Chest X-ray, AP view. Patient: 3 years old, sex F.
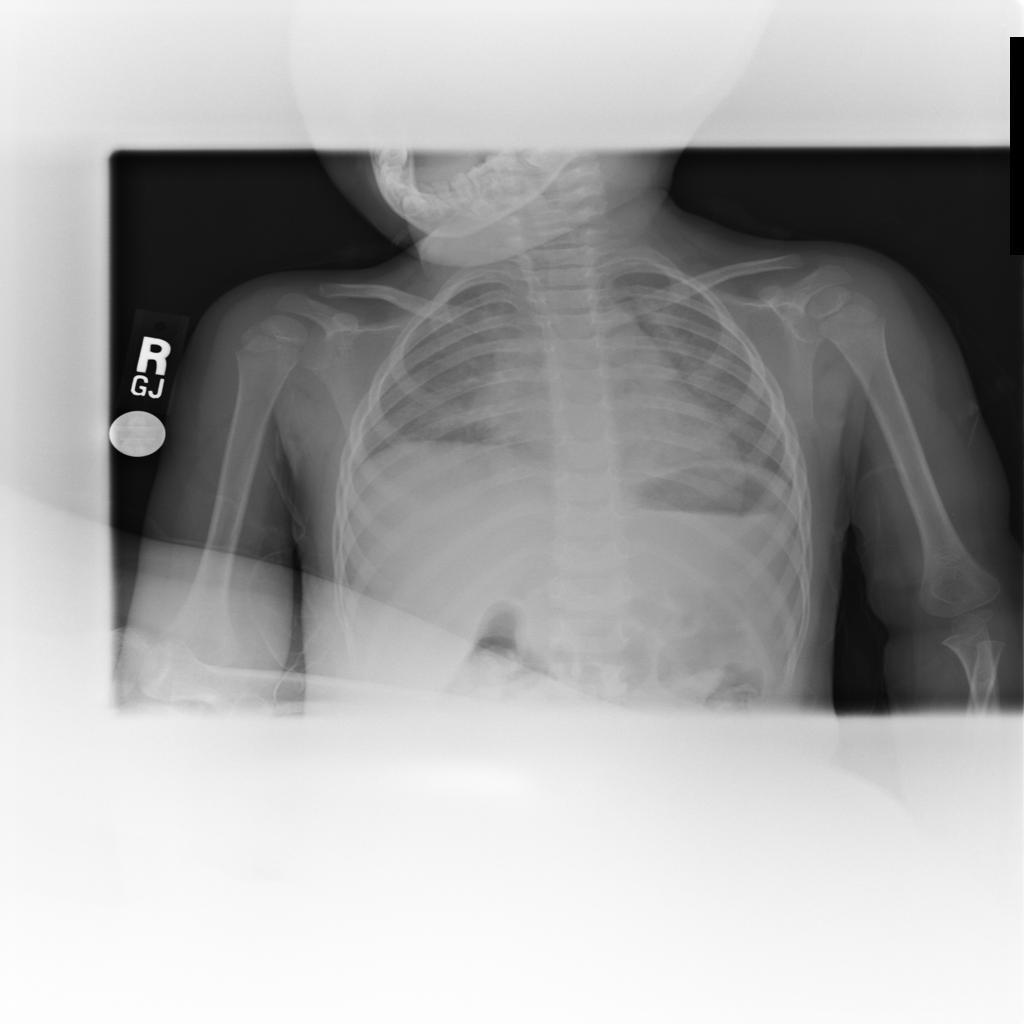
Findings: Infiltration